Question: I am writing a custom function to create a scatterplot with labels attached to points. Here is a minimal rendition of the same.
'''
# needed libraries
library(tidyverse)
library(ggplot2)
library(ggrepel)
# custom function
label_adder <- function(data, x, y, label.var) {
# basic plot
plot <-
ggplot(data = data,
mapping = aes(
x = !!rlang::enquo(x),
y = !!rlang::enquo(y)
)) +
geom_point() +
geom_smooth(method = "lm")
# adding label
plot <-
plot +
geom_label_repel(mapping = aes(label = !!rlang::enquo(label.var)))
return(plot)
}
# creating dataframe
mtcars_new <- mtcars %>%
tibble::rownames_to_column(., var = "car") %>%
tibble::as_data_frame(x = .)
# using the function
label_adder(
data = mtcars_new,
x = wt,
y = mpg,
label.var = car
)
'''

Created on 2018-08-30 by the <URL>.
I can't seem to figure out how I can make the labeling conditional on values of 'x' and 'y' variables. For example, let's say the user wants not to display all points in the scatterplot but only the points with (examples):
'''
wt > 5
wt < 4 & mpg < 20
wt > 4 | mpg > 25
'''
etc.
What can I change in the code for 'geom_label_repel' using 'rlang' so that any condition the user provides (involving 'x' and/or 'y') will be evaluated and only those labels will be displayed in the plot?
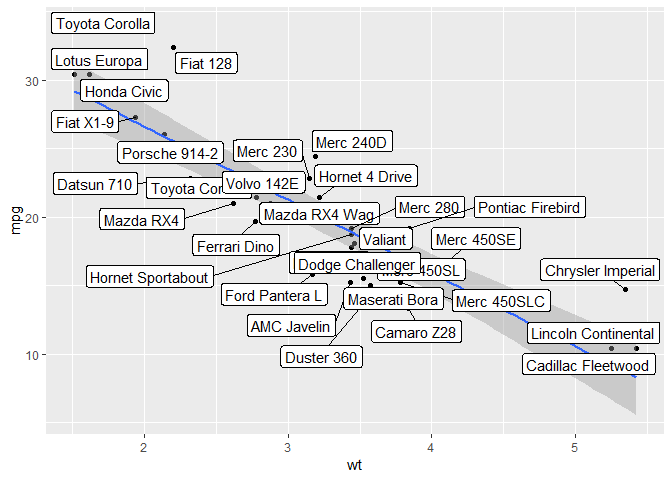
Answer: You could try something like this. Here I add an expression argument to your function, check if the expression is being used, then filter accordingly.
'''
library(tidyverse)
library(ggplot2)
library(ggrepel)
# custom function
label_adder <- function(data, x, y, label.var, exp = NULL) {
param_list <- as.list(match.call())
if("exp" %in% names(param_list)){
plot <-
ggplot(
mapping = aes(
x = !!rlang::enquo(x),
y = !!rlang::enquo(y)
)) +
geom_point(data = data) +
geom_smooth(data = data, method = "lm")+
geom_label_repel(data = data %>% filter(!!rlang::enquo(exp)),
mapping = aes(label = !!rlang::enquo(label.var)))
return(plot)
}
else{
plot <-
ggplot(data = data,
mapping = aes(
x = !!rlang::enquo(x),
y = !!rlang::enquo(y)
)) +
geom_point() +
geom_smooth(method = "lm")+
geom_label_repel(mapping = aes(label = !!rlang::enquo(label.var)))
return(plot)
}
}
# creating dataframe
mtcars_new <- mtcars %>%
tibble::rownames_to_column(., var = "car") %>%
tibble::as_data_frame(x = .)
# using the function
label_adder(
data = mtcars_new,
x = wt,
y = mpg,
label.var = car
)
'''

'''
label_adder(
data = mtcars_new,
x = wt,
y = mpg,
label.var = car,
exp = wt < 4 & mpg < 20
)
'''

Created on 2018-08-30 by the <URL>.
'''
label_adder <- function(data, x, y, label.var, exp = NULL) {
param_list <- as.list(match.call())
if("exp" %in% names(param_list)){
my_exp <- rlang::enquo(exp)
}
else{
a <- "row_number() > 0"
my_exp <- rlang::quo(!! rlang::sym(a))
}
plot <-
ggplot(
mapping = aes(
x = !!rlang::enquo(x),
y = !!rlang::enquo(y)
)) +
geom_point(data = data) +
geom_smooth(data = data, method = "lm")+
geom_label_repel(data = data %>% filter(!!my_exp),
mapping = aes(label = !!rlang::enquo(label.var)))
return(plot)
}
'''
This still uses an 'if' and 'else', but does not require all the extra code like above.